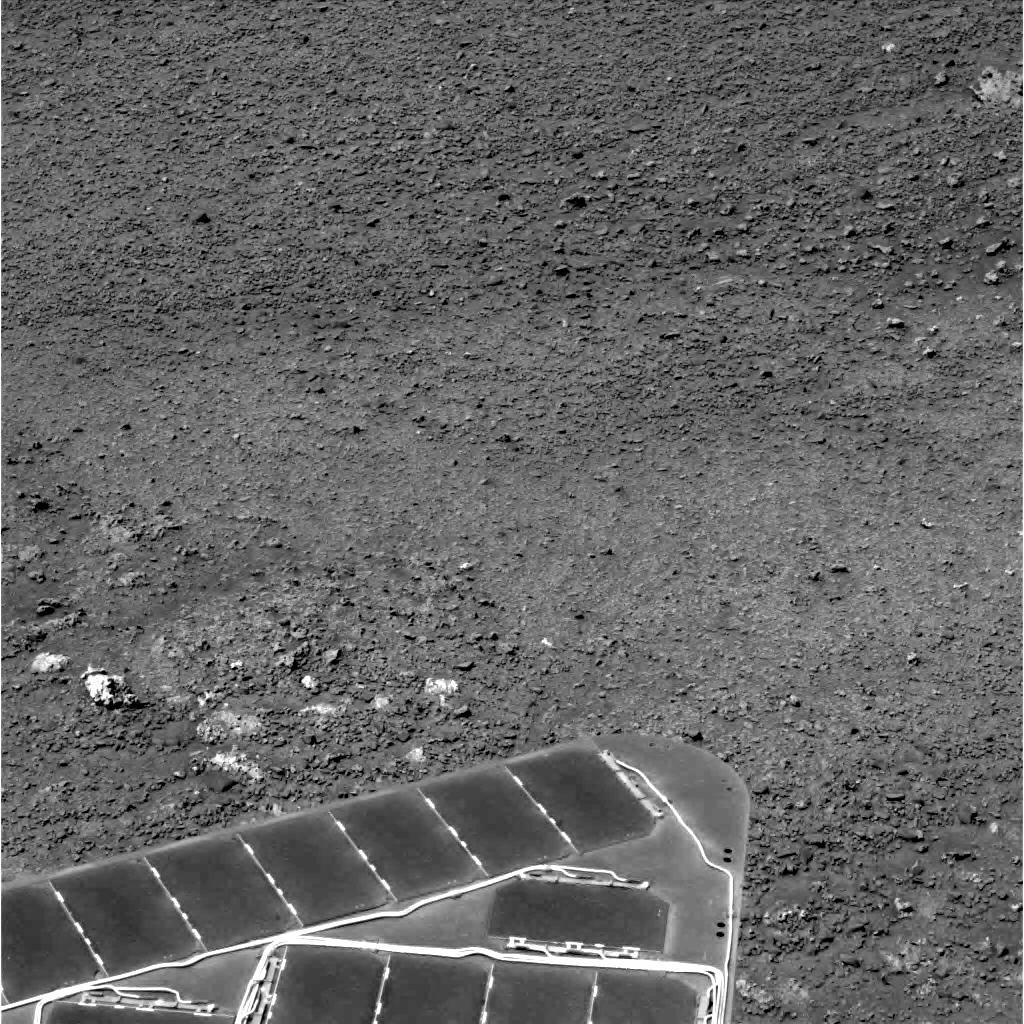
Terrain classes present: Background, Bedrock, Gravel / Sand / Soil